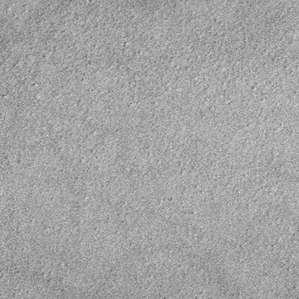
Label: frost